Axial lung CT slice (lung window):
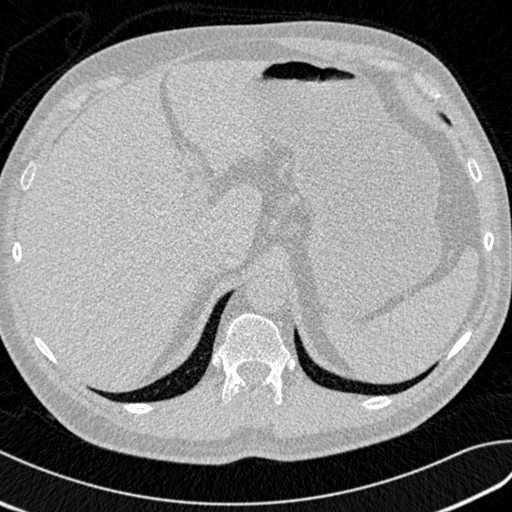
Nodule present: no